Question: I have i weird problem. Or maybe i got it wrong. But my 'ImageView' has somewhat like a padding. It looks like this:

So the "MyImage" is supposed to align to the topmost. But instead when I check the Graphical Layout the image is adjusted lower. So it's like my whole image is the green broken line.
'''
<RelativeLayout xmlns:android="http://schemas.android.com/apk/res/android"
android:layout_width="match_parent"
android:layout_height="match_parent"
android:background="@drawable/master_background">
<ImageView
android:id="@+id/topPage"
android:layout_width="fill_parent"
android:layout_height="wrap_content"
android:src="@drawable/image" />
</RelativeLayout>
'''
this is my code. I tried to change 'src' to 'background' but my image was adjusted.
How can i adjust the image. This application doesn't have window title.
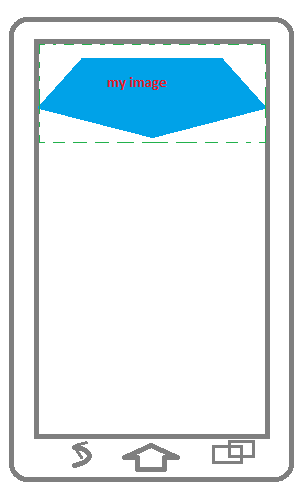
Answer: Use 'android:adjustViewBounds="true"' in your image view.
'''
<ImageView
android:id="@+id/topPage"
android:layout_width="fill_parent"
android:layout_height="wrap_content"
android:adjustViewBounds="true"
android:src="@drawable/image" />
'''